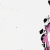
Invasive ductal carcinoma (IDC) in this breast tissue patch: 0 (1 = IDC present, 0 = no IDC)